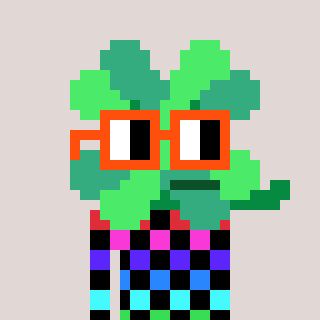
a pixel art character with square orange glasses, a clover-shaped head and a orange-colored body on a warm background